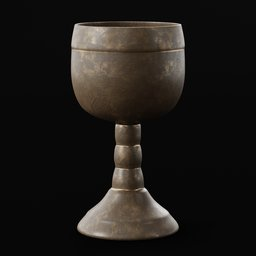
Label: decoration